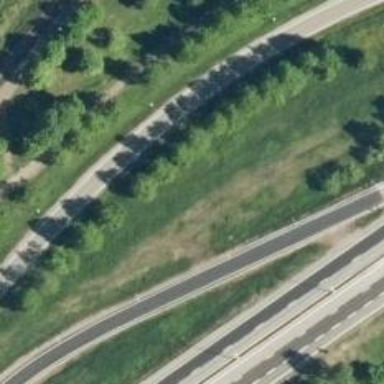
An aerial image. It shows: Trunk link highway with asphalt surface.